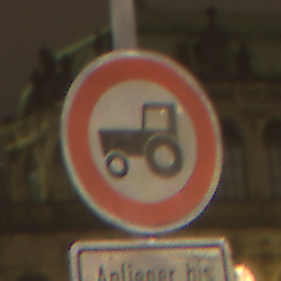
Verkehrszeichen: VerbotKraftfahrzeugeZuegeNichtSchneller25
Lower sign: SonstigeFahrzeugePersonengruppenFrei3
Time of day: Night
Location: Outdoor (Urban)
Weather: Overcast
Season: NotSpecified
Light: Artificial